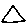
Label: triangle